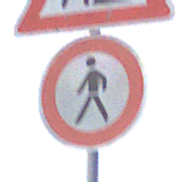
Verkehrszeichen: VerbotFussgaenger
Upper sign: Arbeitsstelle
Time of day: Midday
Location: Outdoor (Nature)
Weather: PartlyCloudy
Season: NotSpecified
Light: Natural